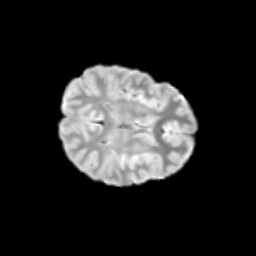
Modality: T2w
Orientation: axial
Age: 10
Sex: female
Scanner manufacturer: siemens
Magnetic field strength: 3 T
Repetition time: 3.8 s
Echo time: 0.07 s